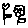
Label: flower